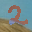
Label: 2